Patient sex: F
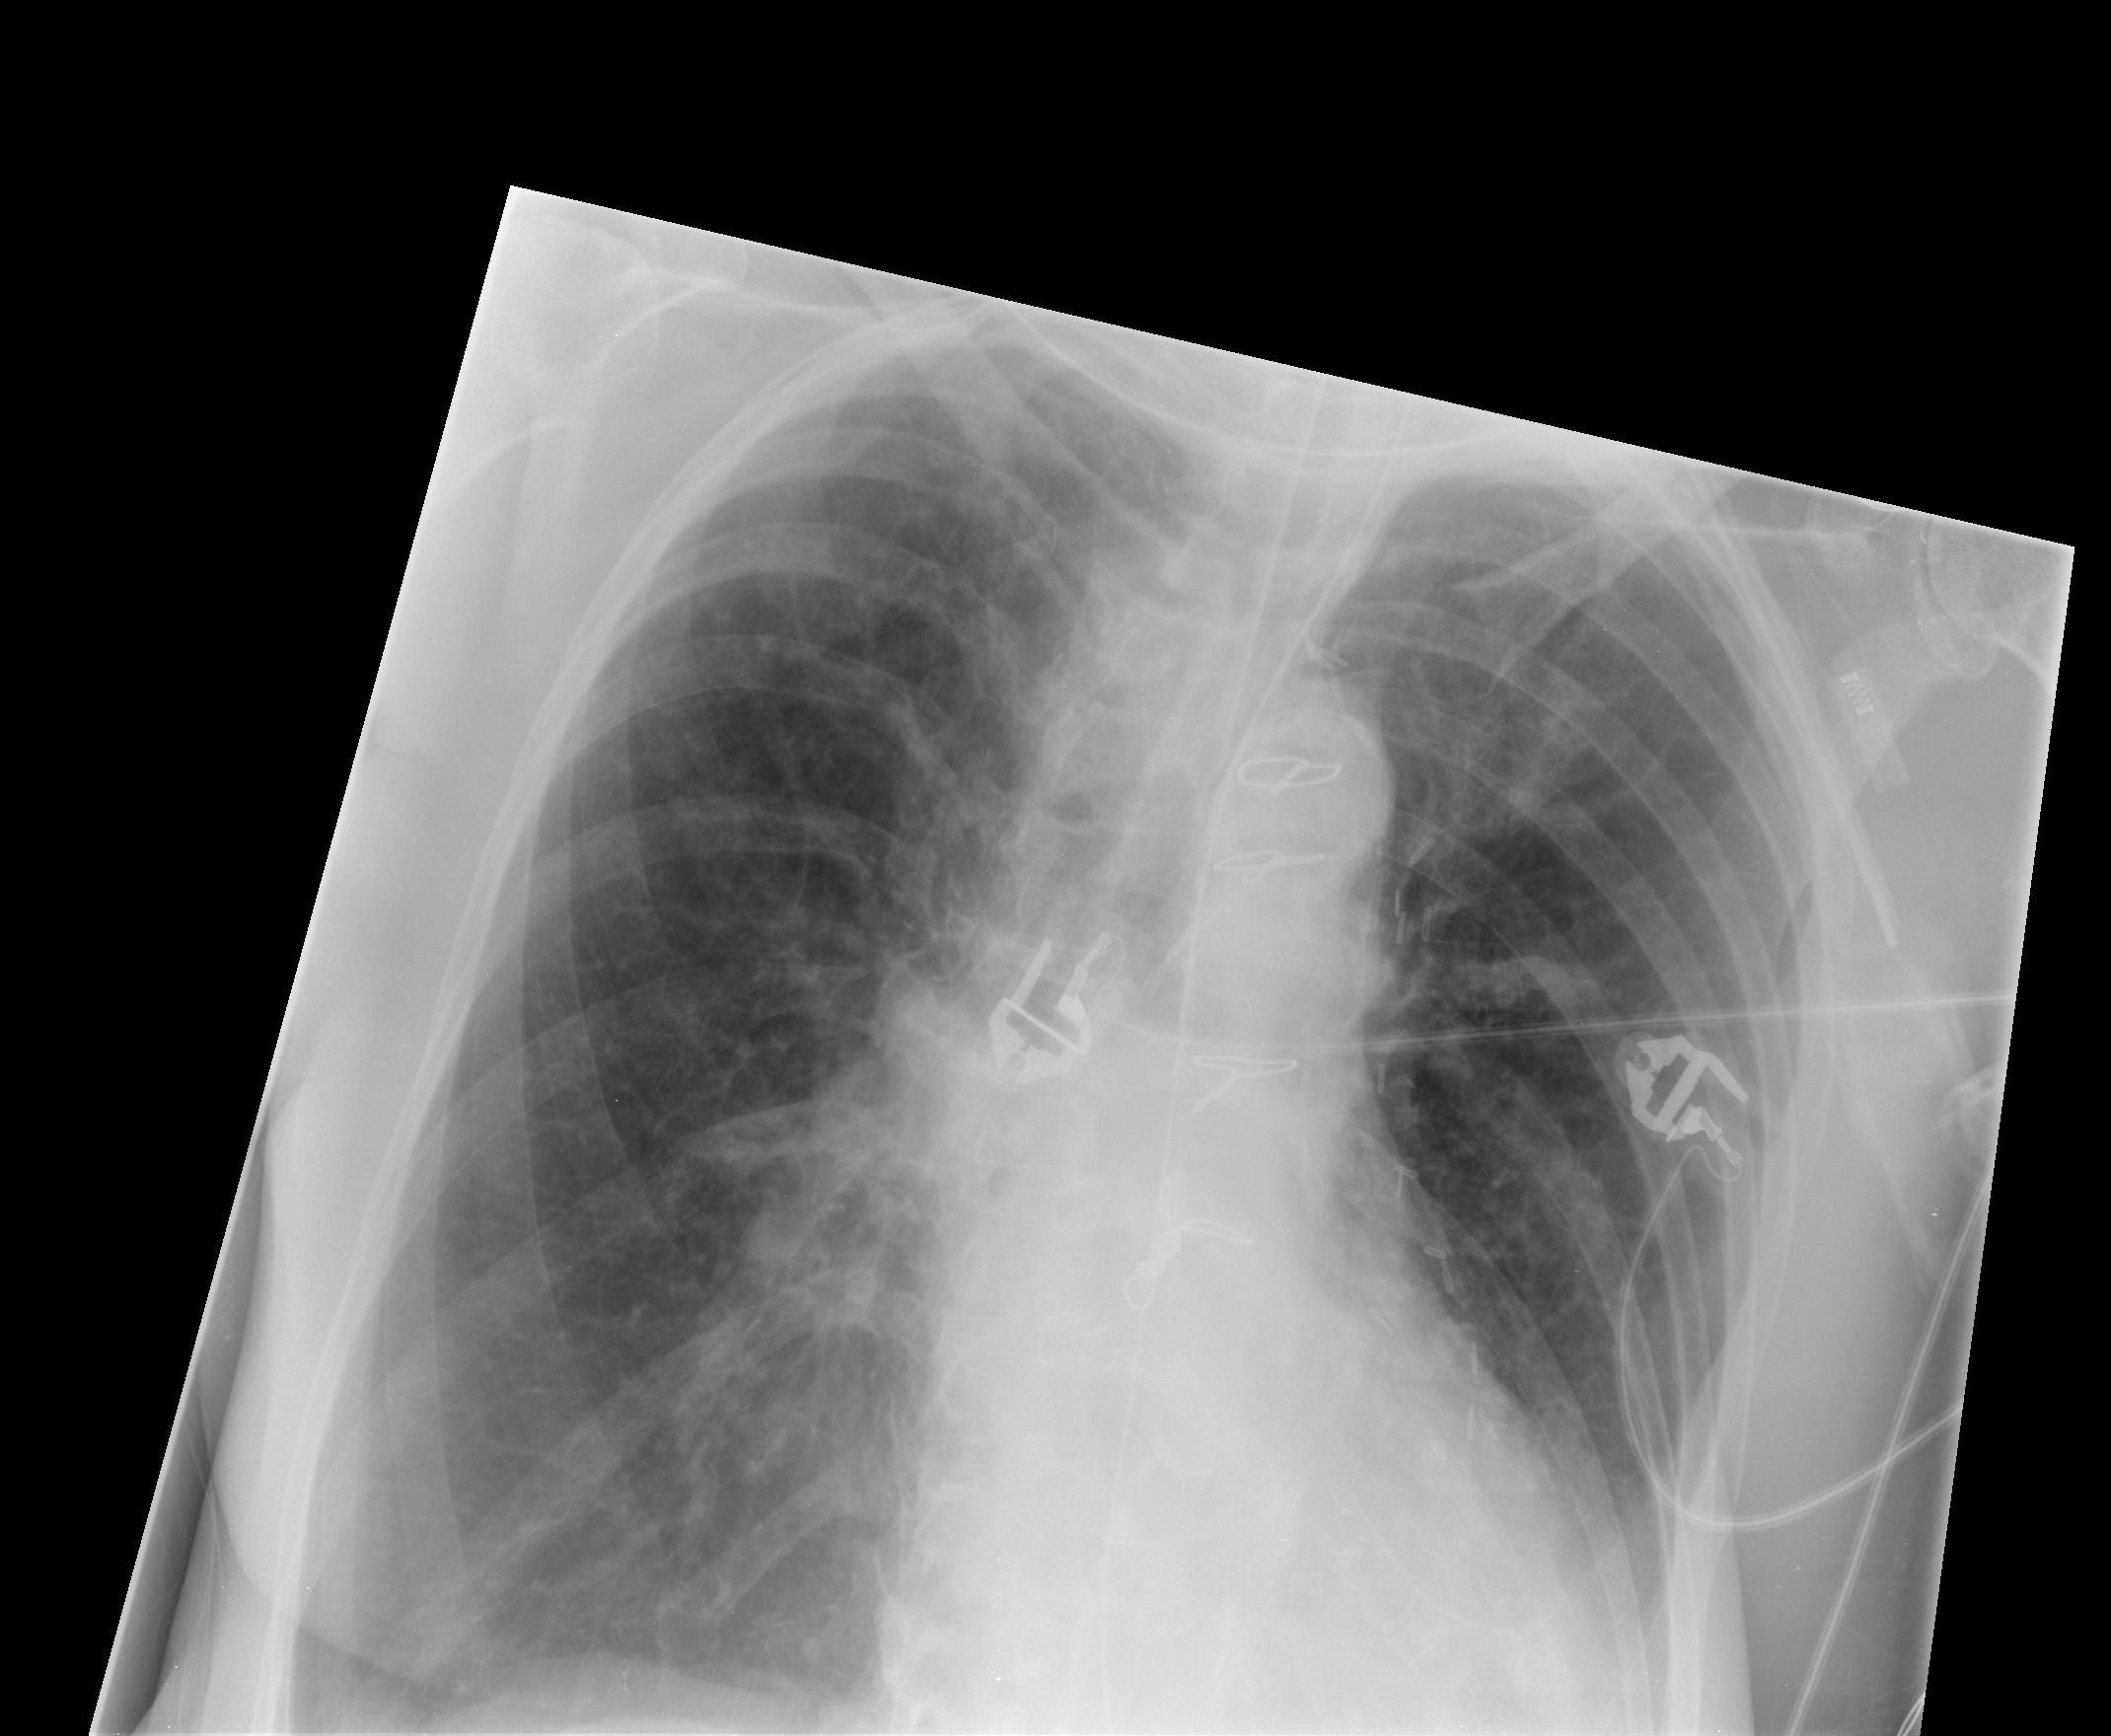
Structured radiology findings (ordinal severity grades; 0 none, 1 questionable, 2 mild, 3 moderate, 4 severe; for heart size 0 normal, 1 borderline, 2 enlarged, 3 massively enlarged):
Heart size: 2
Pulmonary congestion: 2
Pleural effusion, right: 0
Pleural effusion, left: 2
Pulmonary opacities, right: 0
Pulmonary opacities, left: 0
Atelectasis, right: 2
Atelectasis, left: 2